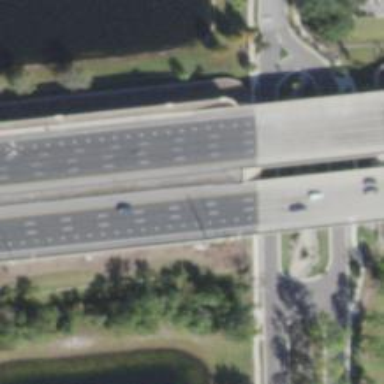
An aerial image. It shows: Bridge over motorway.